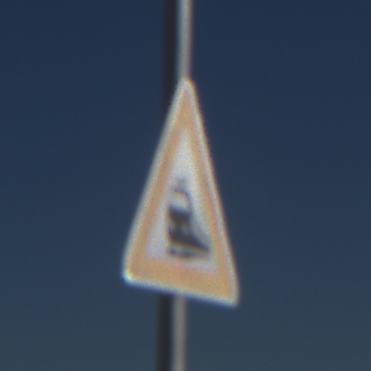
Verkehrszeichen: Bahnuebergang
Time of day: MorningAfternoon
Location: Outdoor (RoadRail)
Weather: Clear
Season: NotSpecified
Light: Natural